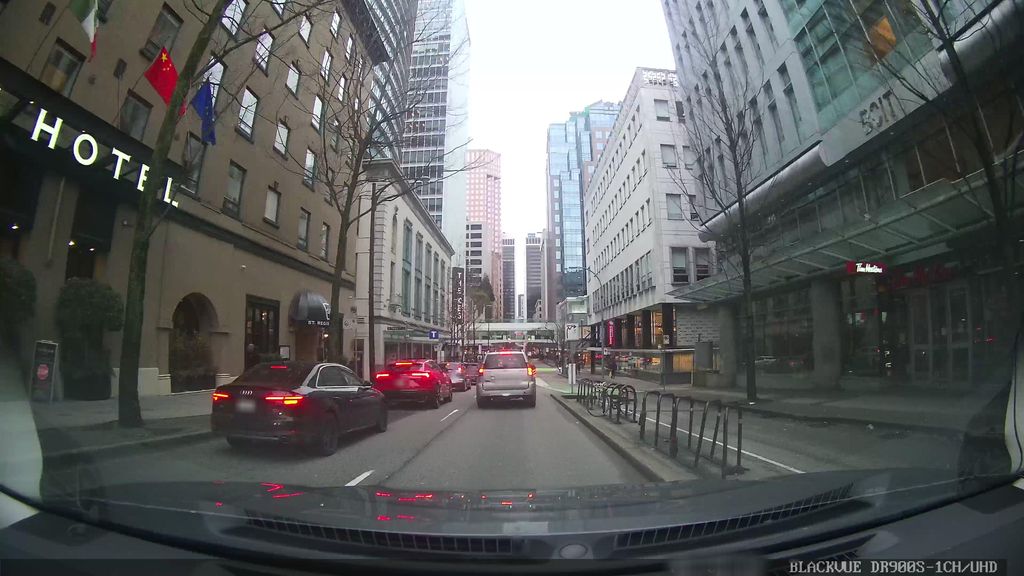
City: vancouver